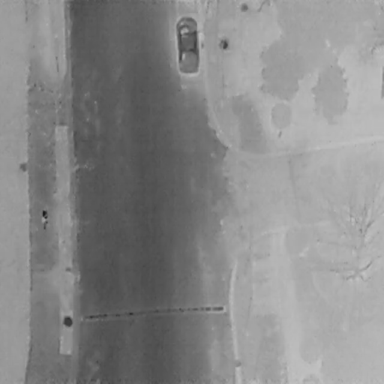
There is a Person in the infrared image.